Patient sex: M
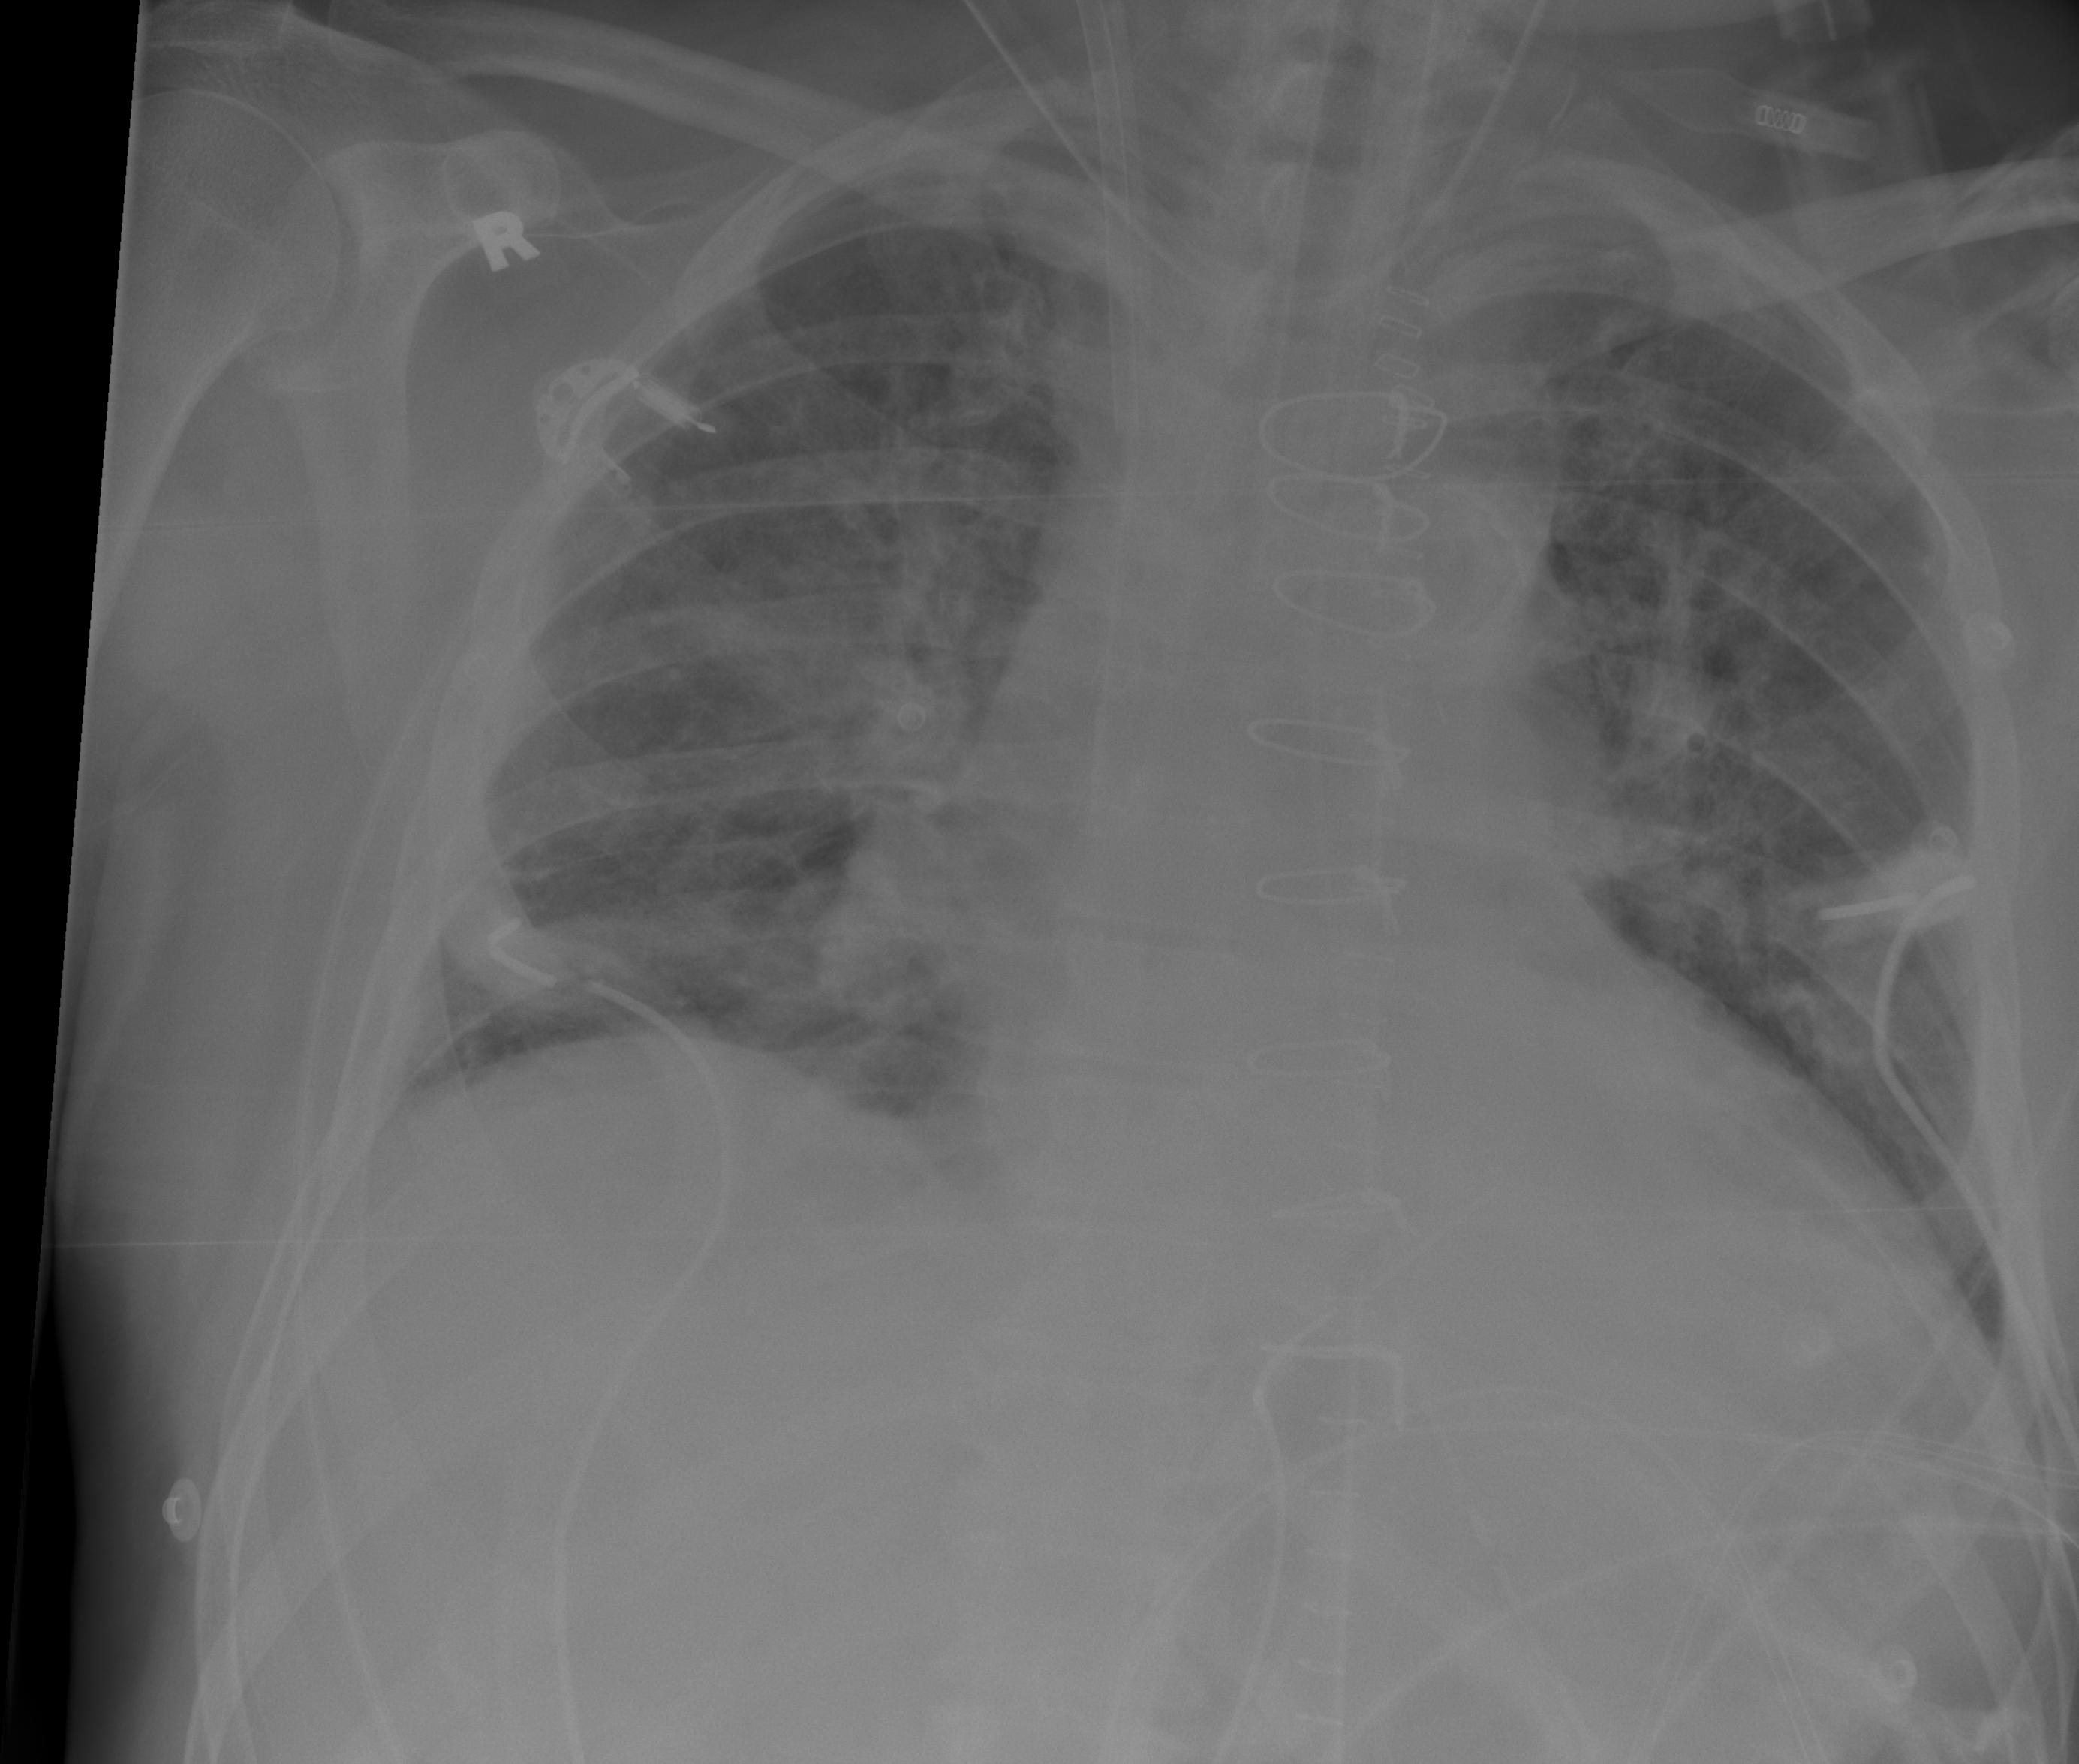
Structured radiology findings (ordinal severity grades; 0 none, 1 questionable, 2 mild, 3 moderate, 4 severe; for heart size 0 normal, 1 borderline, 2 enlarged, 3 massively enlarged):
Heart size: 2
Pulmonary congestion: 2
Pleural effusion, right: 0
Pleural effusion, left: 2
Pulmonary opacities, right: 0
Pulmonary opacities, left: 0
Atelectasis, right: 0
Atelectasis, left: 2